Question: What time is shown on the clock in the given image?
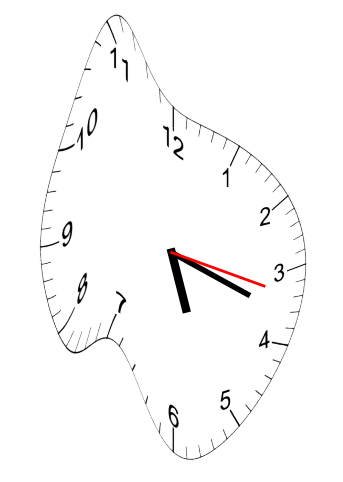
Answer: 05:18:17